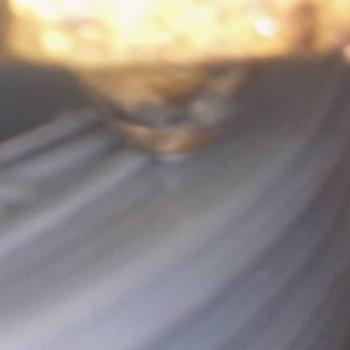
Flow rate: 84%